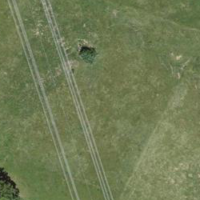
EUNIS habitat code: 25
Species observed at this site:
Filipendula ulmaria